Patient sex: F
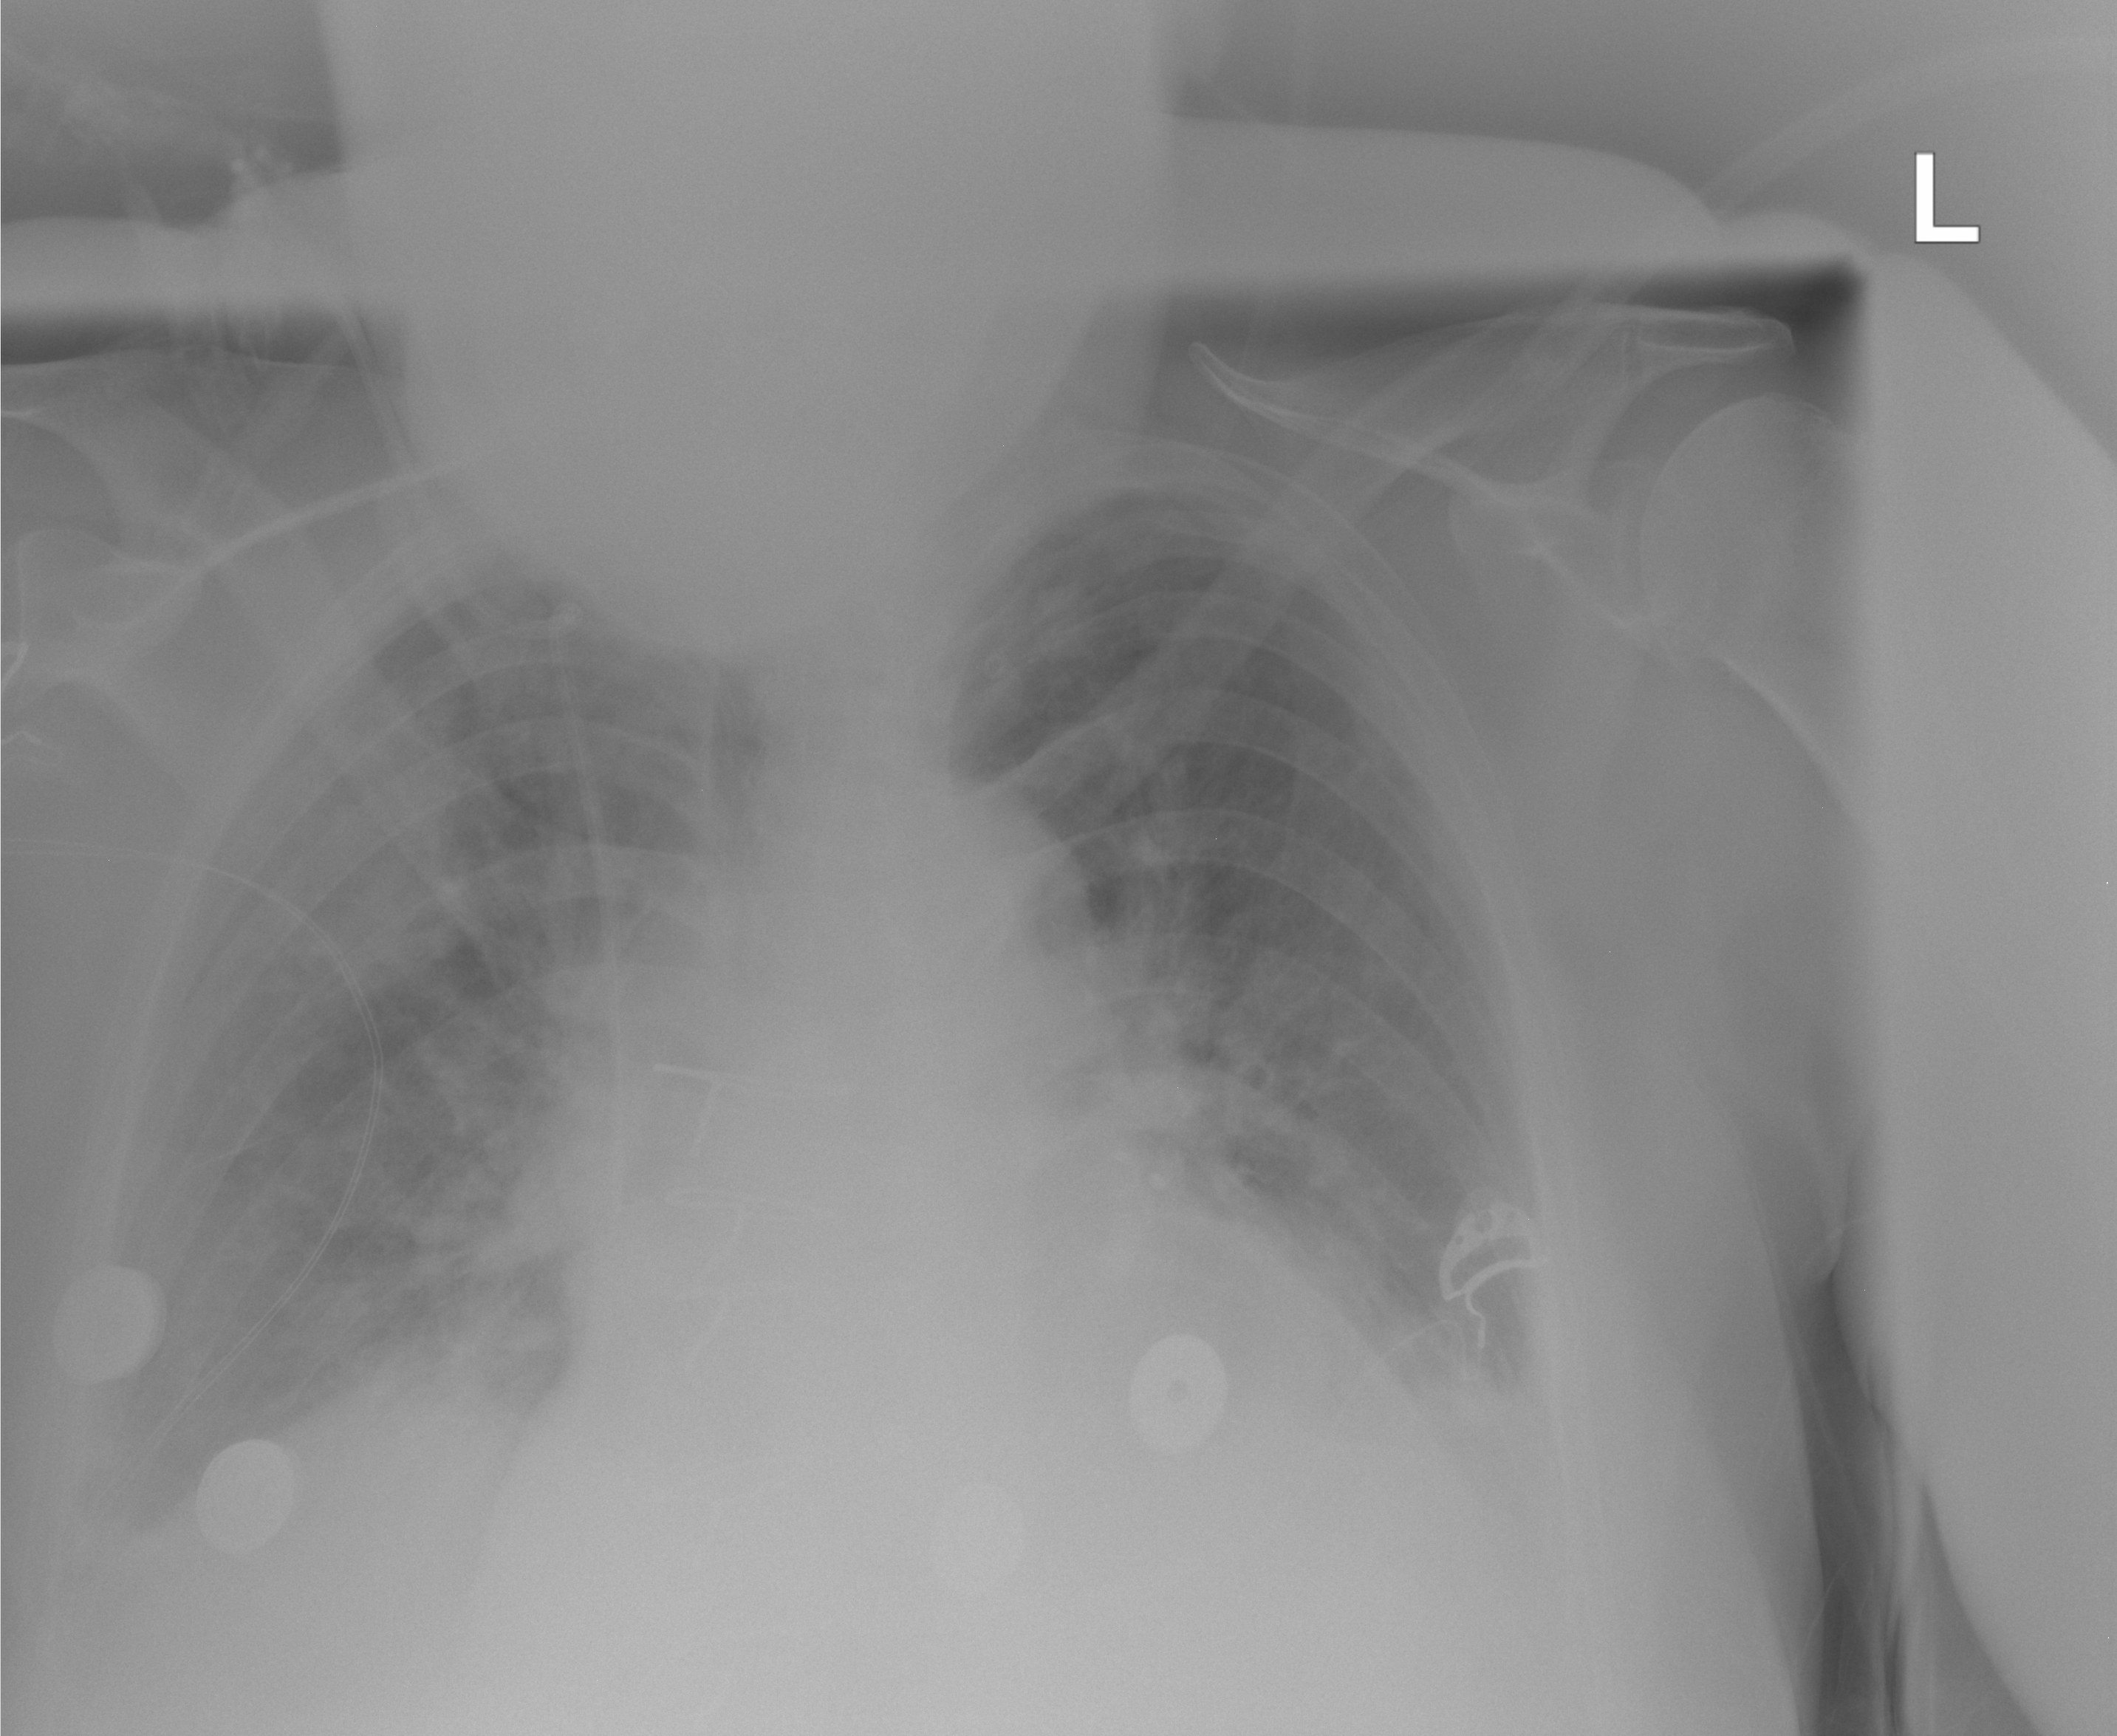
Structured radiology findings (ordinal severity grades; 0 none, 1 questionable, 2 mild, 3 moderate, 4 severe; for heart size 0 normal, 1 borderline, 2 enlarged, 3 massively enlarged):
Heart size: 2
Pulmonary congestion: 2
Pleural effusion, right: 2
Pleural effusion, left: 2
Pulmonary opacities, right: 0
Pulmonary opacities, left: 0
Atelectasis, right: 2
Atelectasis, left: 2